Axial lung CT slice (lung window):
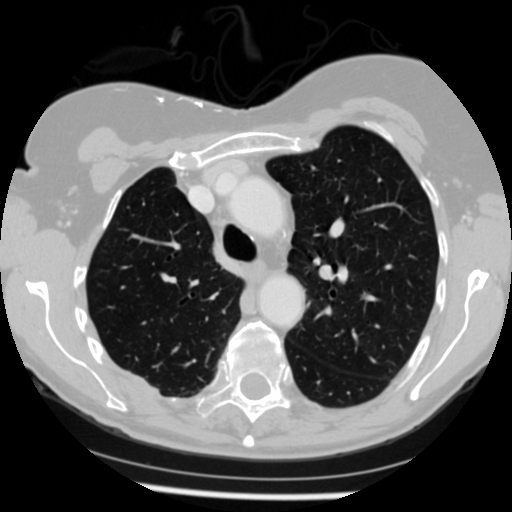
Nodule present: no